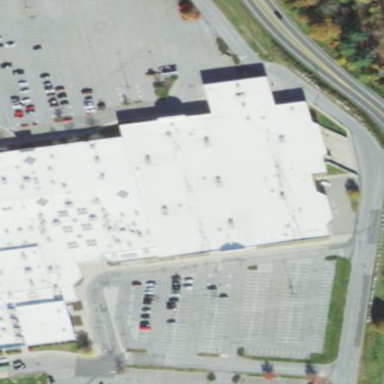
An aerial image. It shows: Department store building.